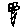
Label: flower